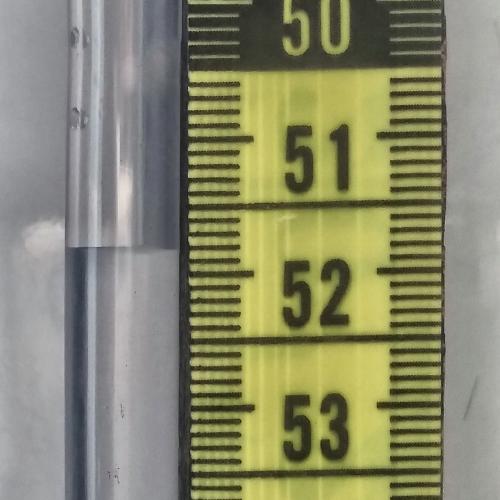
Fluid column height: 51.8 cm